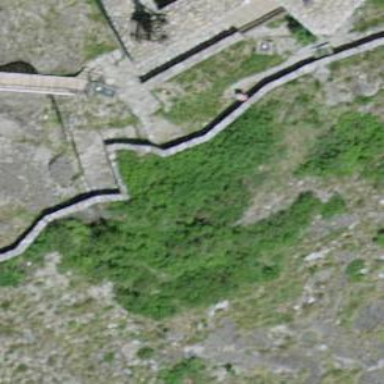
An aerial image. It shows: Stone wall.